七年级 · 度量几何学
形 $A B C D$ 中，放入六个形状、大小相同的长方形，所标尺寸如图所示, 则图中阴影部分的面积是 \$ \qquad \$ $\mathrm{cm}^{2}$.

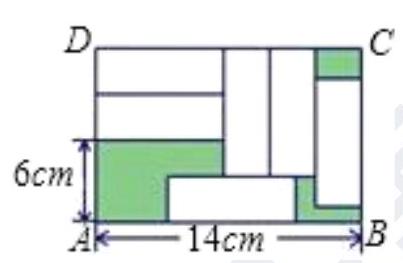
答案: 44

解：设小长方形的长、宽分别为 $x \mathrm{~cm}, y \mathrm{~cm}$,

依题意得 $\left\{\begin{array}{l}x-2 y+y=6 \\ x+3 y=14\end{array}\right.$,

解得 $\left\{\begin{array}{l}x=8 \\ y=2\end{array}\right.$

$\therefore$ 小长方形的长、宽分别为 $8 \mathrm{~cm}, 2 \mathrm{~cm}$,

$\therefore S_{\text {阴影部分 }}=S_{\text {四边形 } A B C D}-6 \times S_{\text {小长方形 }}=14 \times 10-6 \times 2 \times 8=44 \mathrm{~cm}^{2}$.
解析: 答案】 44

解：设小长方形的长、宽分别为 $x \mathrm{~cm}, y \mathrm{~cm}$,

依题意得 $\left\{\begin{array}{l}x-2 y+y=6 \\ x+3 y=14\end{array}\right.$,

解得 $\left\{\begin{array}{l}x=8 \\ y=2\end{array}\right.$

$\therefore$ 小长方形的长、宽分别为 $8 \mathrm{~cm}, 2 \mathrm{~cm}$,

$\therefore S_{\text {阴影部分 }}=S_{\text {四边形 } A B C D}-6 \times S_{\text {小长方形 }}=14 \times 10-6 \times 2 \times 8=44 \mathrm{~cm}^{2}$.